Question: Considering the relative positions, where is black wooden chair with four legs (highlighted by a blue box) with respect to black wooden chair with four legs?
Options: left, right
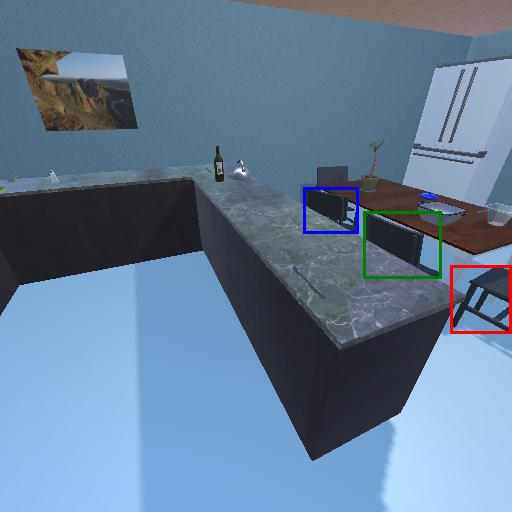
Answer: left